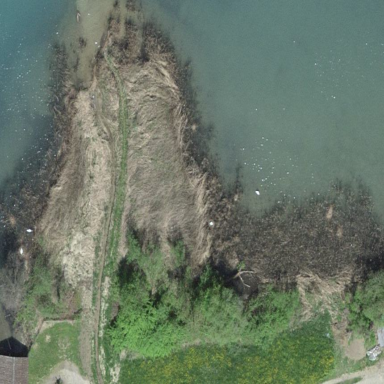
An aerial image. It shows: Reedbed in wetland area.